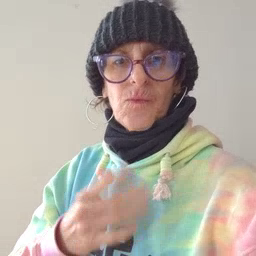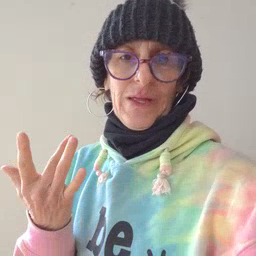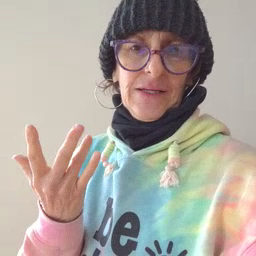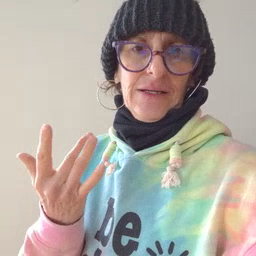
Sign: wait